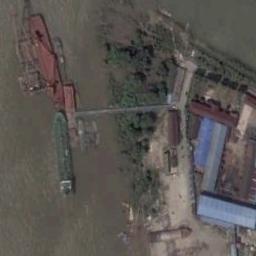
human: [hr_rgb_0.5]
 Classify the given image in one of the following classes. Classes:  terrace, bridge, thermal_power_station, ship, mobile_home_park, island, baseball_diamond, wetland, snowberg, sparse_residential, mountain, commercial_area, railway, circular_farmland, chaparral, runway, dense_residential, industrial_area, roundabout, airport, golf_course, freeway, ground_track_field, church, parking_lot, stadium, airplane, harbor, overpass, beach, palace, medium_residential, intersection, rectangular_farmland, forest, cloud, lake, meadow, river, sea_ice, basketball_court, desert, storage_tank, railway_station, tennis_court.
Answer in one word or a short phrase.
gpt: ship